Question: Trying to 'mark' an area with color and place a number in that area:
I have illustrated it here:

-
I will try to explain myself better, Suppose those numbers are areas that I need to visit..
initially they are colored with red. If I visit one area .. then when i finish the visit the marking is turning to blue color.
Hope I make sense. I don't have any code for that .. I tried to search for it but with no luck
-
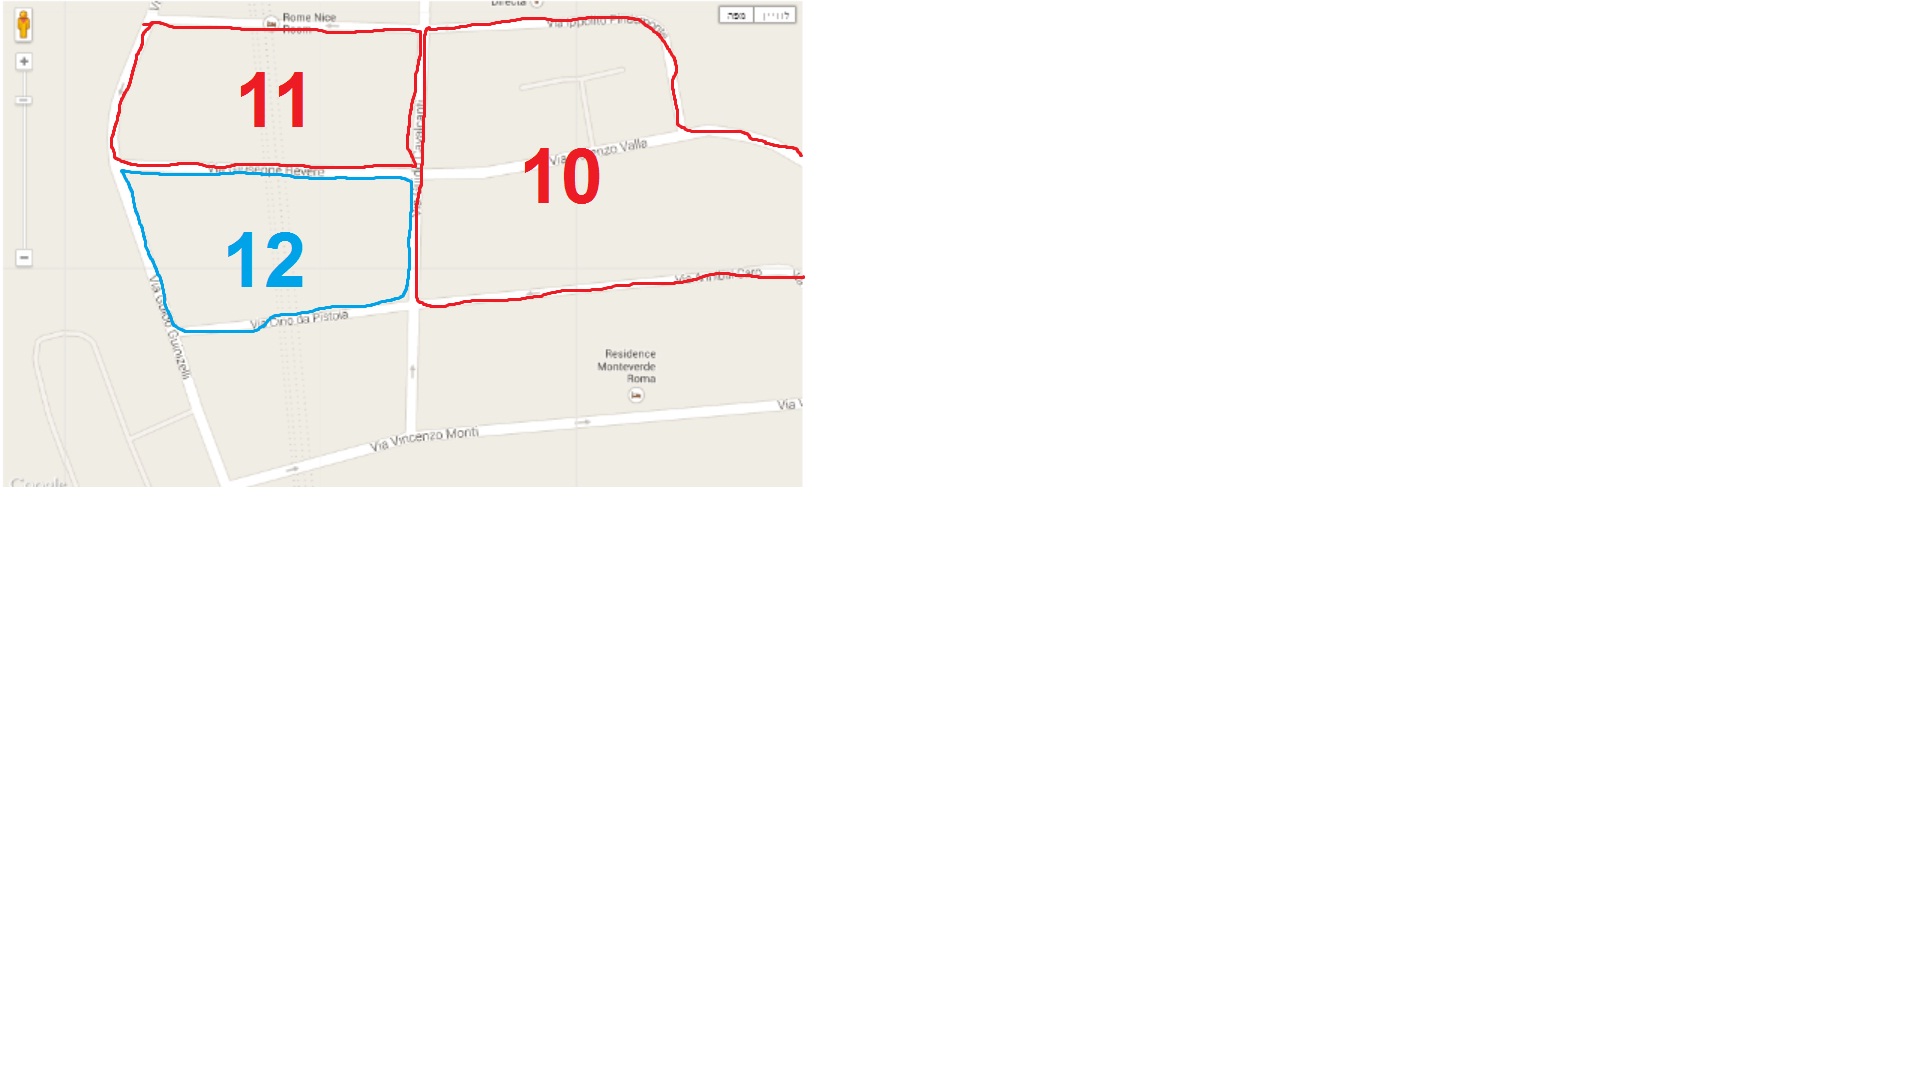
Answer: Here is one solution. Another might be an image overlay but I believe the solution below is more flexible.
You will need: <URL>
In the above javascript file once you have it, you will also need to change to this is to get the text on top of the polygon. As you will see in the following JSFIDDLE the text is underneath the polygon.
<URL>
The above javascript is map_label.js in the code below.
My polygon is not the best but you get the idea.
: Added color change on clicking the polygon in to code below.
'''
<!DOCTYPE html>
<html>
<head>
<meta name="viewport" content="initial-scale=1.0, user-scalable=no">
<meta charset="utf-8">
<title>Polygon Arrays</title>
<style>
html, body, #map-canvas
{
height: 100%;
margin: 0px;
padding: 0px;
}
</style>
<script src="https://maps.googleapis.com/maps/api/js?sensor=false"></script>
<script src="scripts/map_label.js" type="text/javascript"></script>
<script>
var map;
var infoWindow;
var mypolygon;
function initialize() {
var mapOptions = {
zoom: 18,
center: new google.maps.LatLng(50.71392, -1.983551),
mapTypeId: google.maps.MapTypeId.ROADMAP
};
map = new google.maps.Map(document.getElementById('map-canvas'), mapOptions);
// Define the LatLng coordinates for the polygon.
var triangleCoords = [
new google.maps.LatLng(50.71433, -1.98392),
new google.maps.LatLng(50.71393, -1.98239),
new google.maps.LatLng(50.71388, -1.98226),
new google.maps.LatLng(50.71377, -1.98246),
new google.maps.LatLng(50.71332, -1.98296),
new google.maps.LatLng(50.71334, -1.98324),
new google.maps.LatLng(50.71374, -1.9845),
new google.maps.LatLng(50.71436, -1.98389)];
// Construct the polygon.
mypolygon = new google.maps.Polygon({
paths: triangleCoords,
strokeColor: '#FF0000',
strokeOpacity: 0.8,
strokeWeight: 3,
fillColor: '#FF0000',
fillOpacity: 0.35
});
mypolygon.setMap(map);
//Define position of label
var myLatlng = new google.maps.LatLng(50.71392, -1.983551);
var mapLabel = new MapLabel({
text: '1',
position: myLatlng,
map: map,
fontSize: 20,
align: 'left'
});
mapLabel.set('position', myLatlng);
// Add a listener for the click event. You can expand this to change the color of the polygon
google.maps.event.addListener(mypolygon, 'click', showArrays);
infoWindow = new google.maps.InfoWindow();
}
/** @this {google.maps.Polygon} */
function showArrays(event) {
//Change the color here
mypolygon.setOptions({ fillColor: '#0000ff' });
// Since this polygon has only one path, we can call getPath()
// to return the MVCArray of LatLngs.
var vertices = this.getPath();
var contentString = '<b>My polygon</b><br>' +
'Clicked location: <br>' + event.latLng.lat() + ',' + event.latLng.lng() +
'<br>';
// Iterate over the vertices.
for (var i = 0; i < vertices.getLength(); i++) {
var xy = vertices.getAt(i);
contentString += '<br>' + 'Coordinate ' + i + ':<br>' + xy.lat() + ',' + xy.lng();
}
// Replace the info window's content and position.
infoWindow.setContent(contentString);
infoWindow.setPosition(event.latLng);
infoWindow.open(map);
}
google.maps.event.addDomListener(window, 'load', initialize);
</script>
</head>
<body>
<div id="map-canvas">
</div>
</body>
</html>
'''
My sources were as follows.
:
https :// developers.google.com/maps/documentation/javascript/examples/polygon-arrays
<URL>